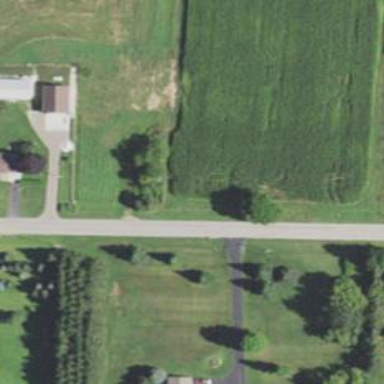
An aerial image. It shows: Driveway.